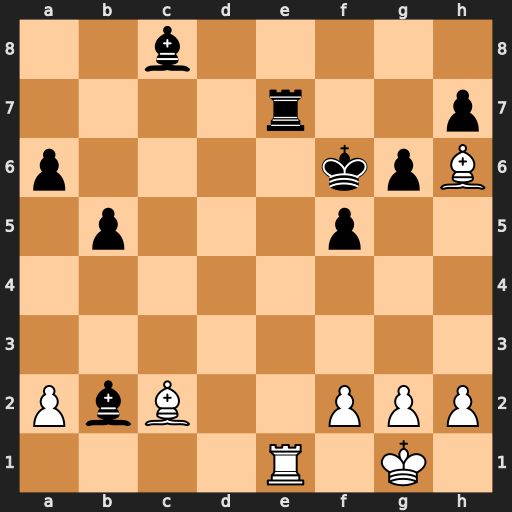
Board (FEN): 2b5/4r2p/p4kpB/1p3p2/8/8/PbB2PPP/4R1K1
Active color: w
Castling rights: -
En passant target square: -
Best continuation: Bg5+ Kxg5 Rxe7